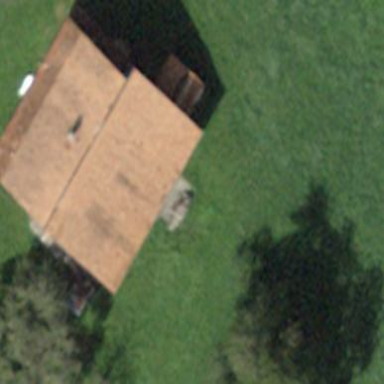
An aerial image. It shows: Farm building.